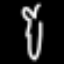
Label: fork